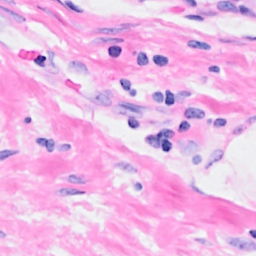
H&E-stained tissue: Breast